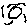
Label: sun